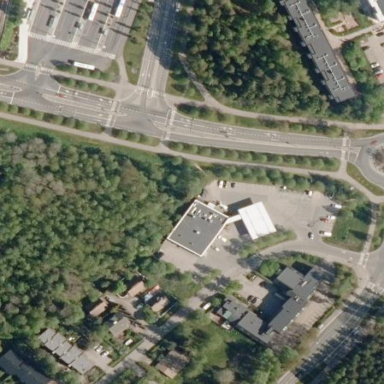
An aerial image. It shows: Retail area.